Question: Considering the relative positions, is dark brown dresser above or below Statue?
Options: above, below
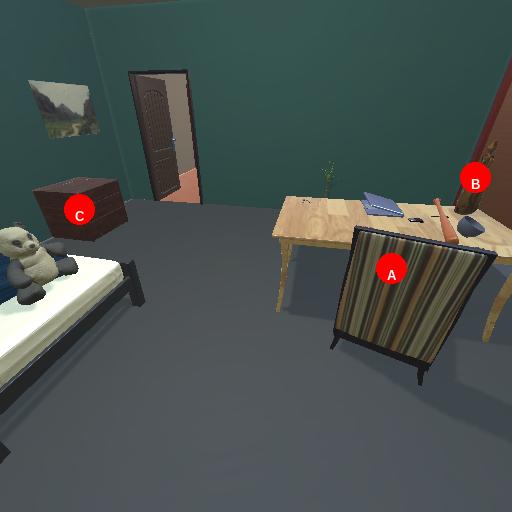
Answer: above